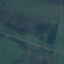
Land use / land cover class: Pasture